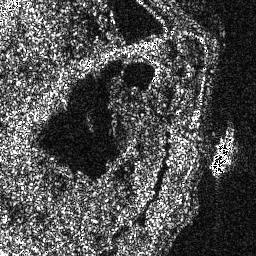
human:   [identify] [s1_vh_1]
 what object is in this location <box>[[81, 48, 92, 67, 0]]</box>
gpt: <ref>1 medium ship at the right</ref>